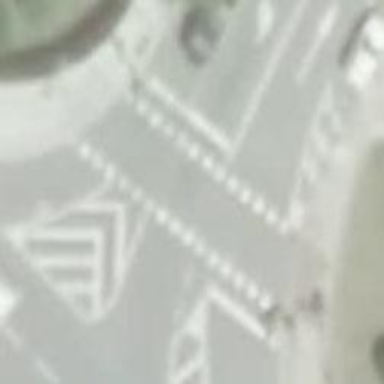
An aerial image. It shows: Crossing with traffic signals. It is zebra crossing.